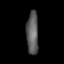
Tissue: lung
Cell type: Myeloid cells
Senescence score: 0.5507
Nuclear area (px): 497
Mean DAPI intensity: 92.793